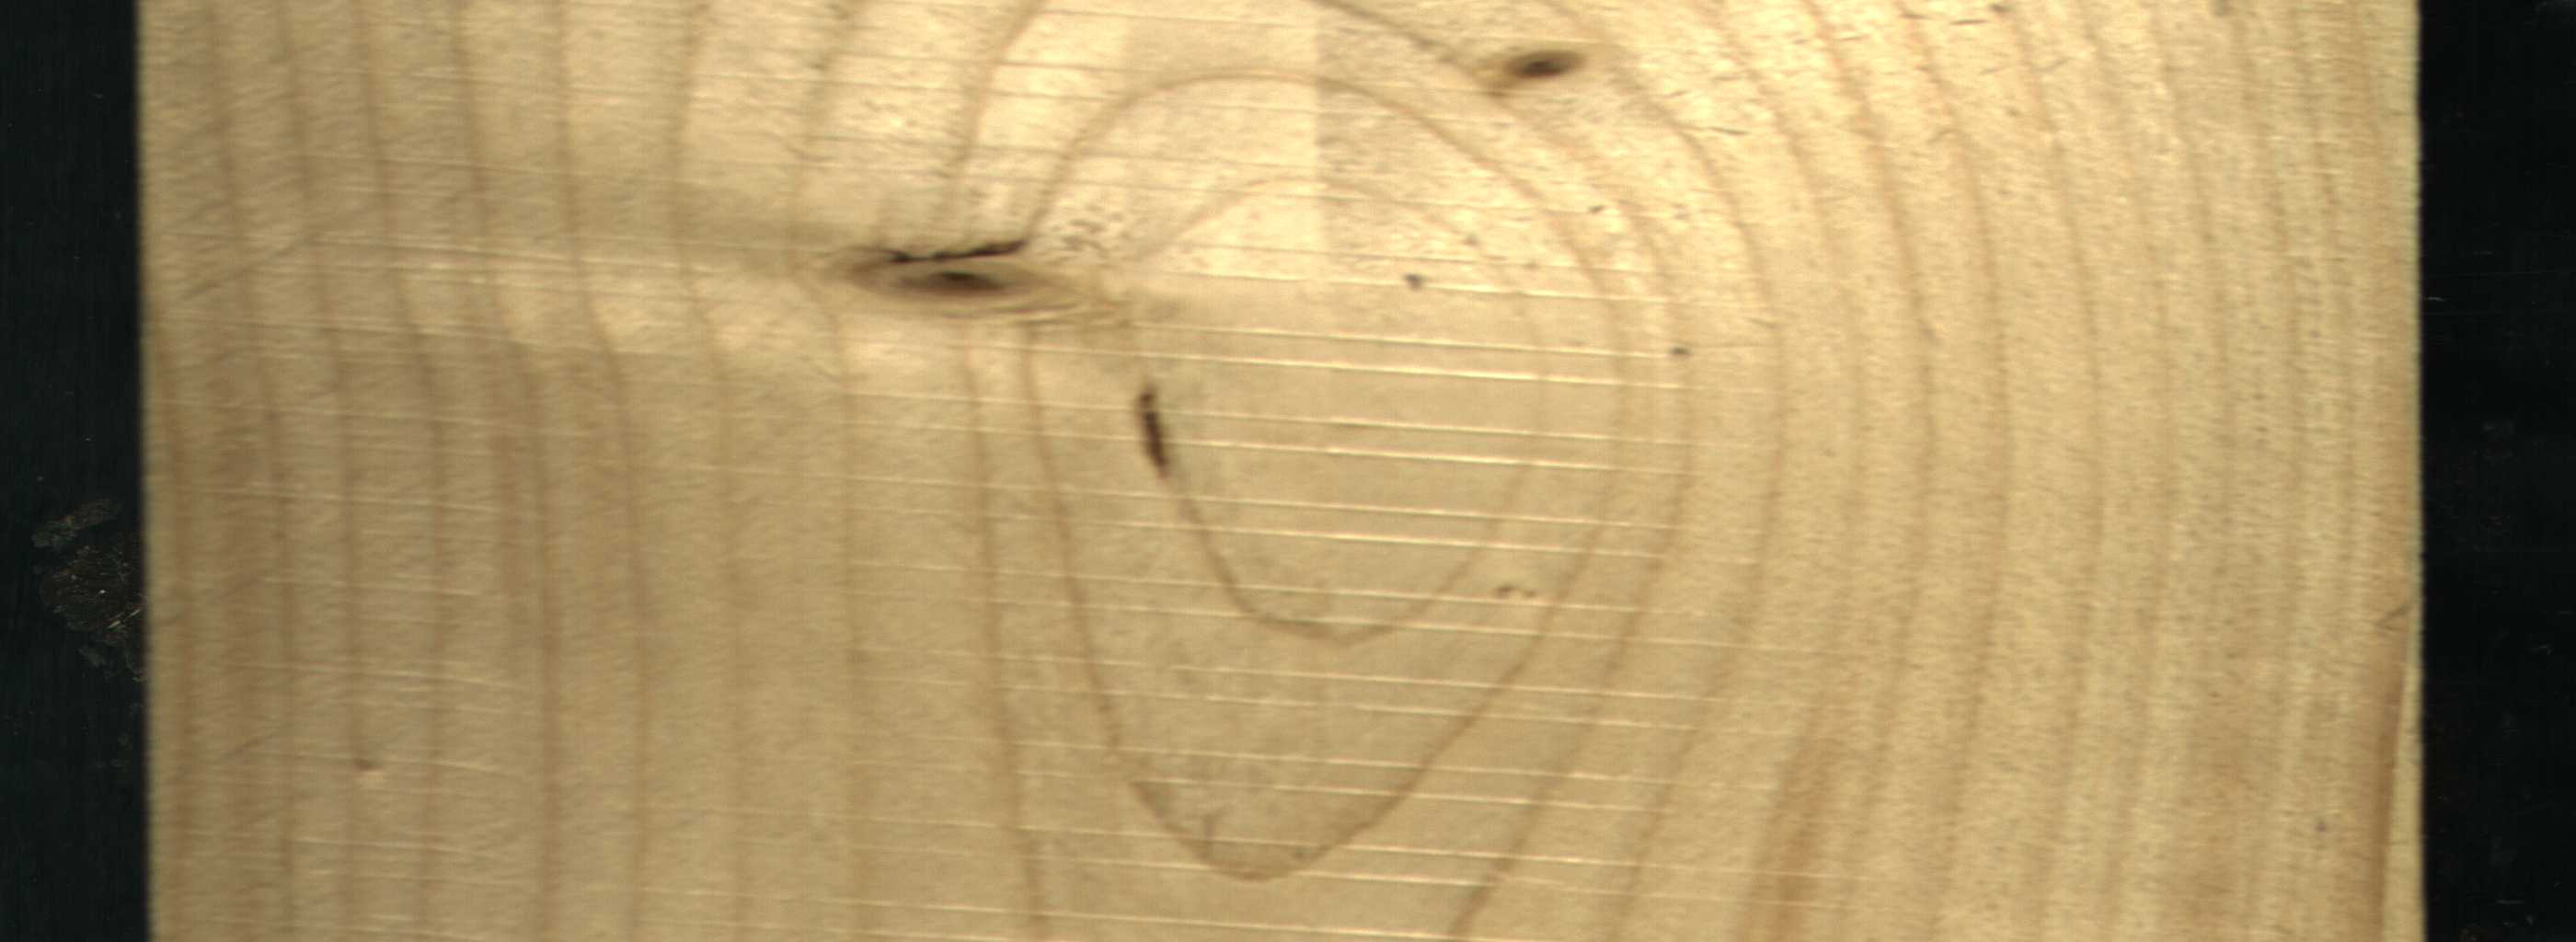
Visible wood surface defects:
resin
Live_Knot
Live_Knot